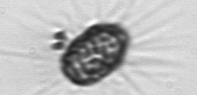
Label: Corethron_hystrix